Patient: sex M, age 47
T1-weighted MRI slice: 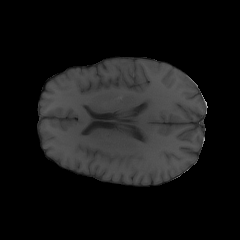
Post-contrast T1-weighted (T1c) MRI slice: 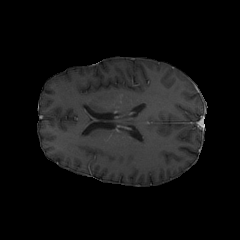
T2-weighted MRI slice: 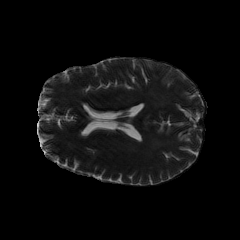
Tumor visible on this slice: no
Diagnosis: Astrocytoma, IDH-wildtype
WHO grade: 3